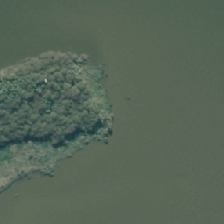
Land cover: herbaceous_freshwater_vege